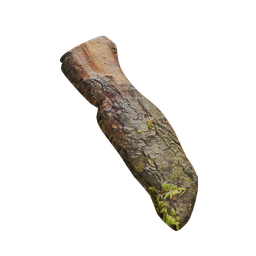
Label: nature